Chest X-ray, AP view. Patient: 18 years old, sex F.
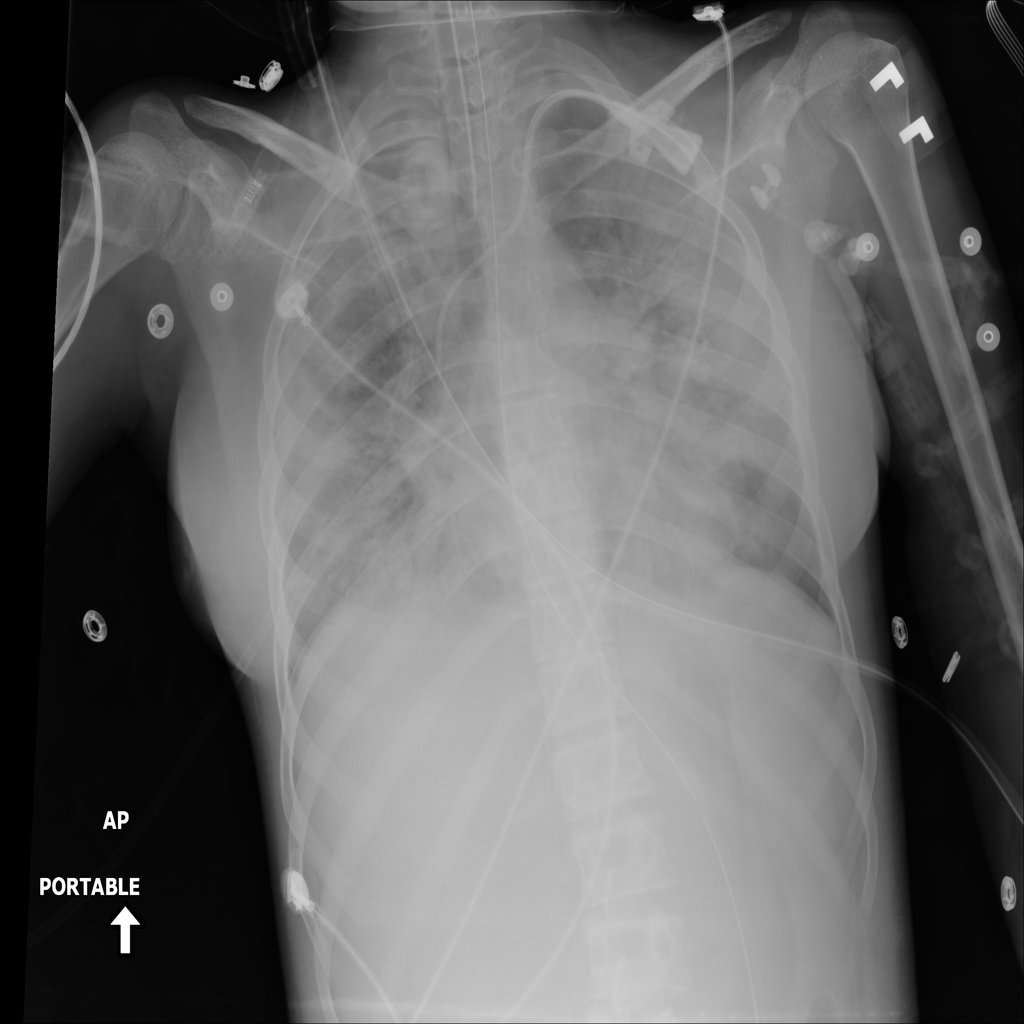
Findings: No Finding